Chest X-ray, PA view. Patient: 28 years old, sex F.
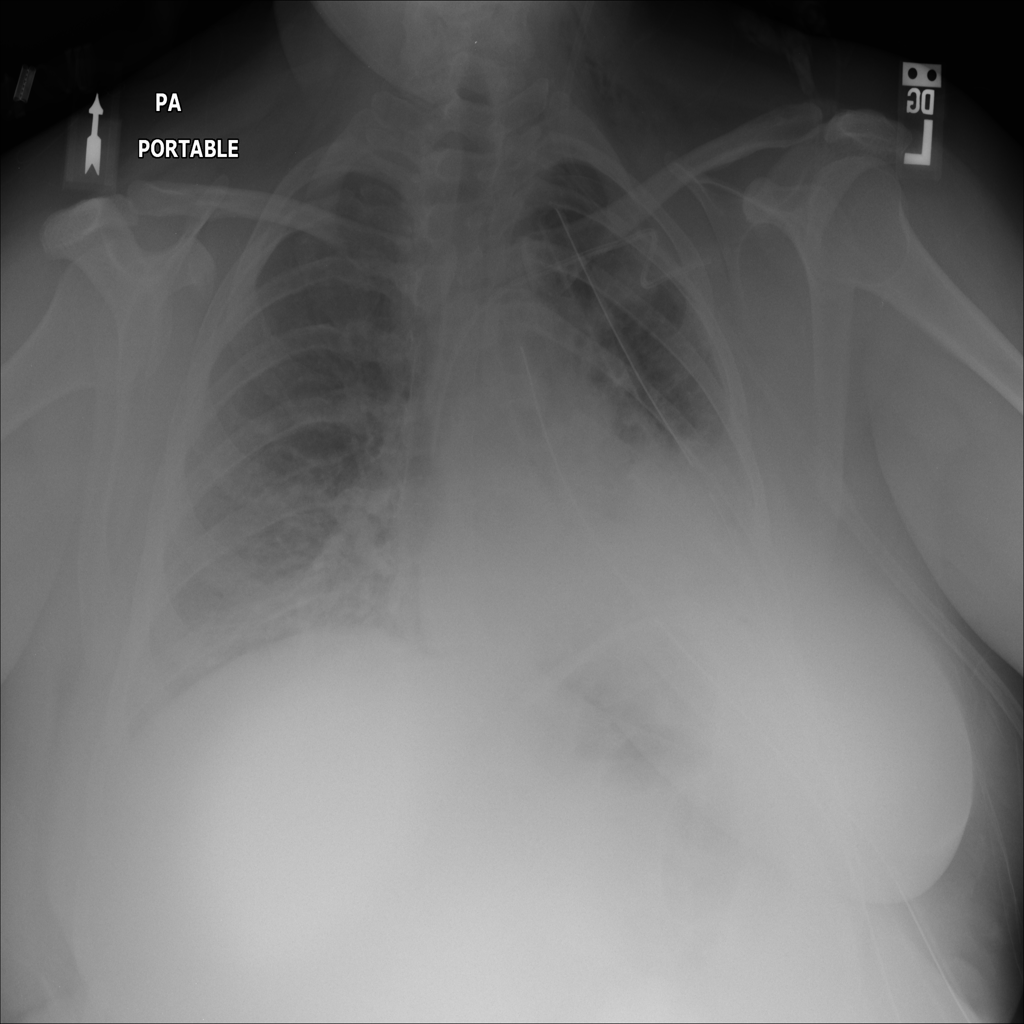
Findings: Atelectasis, Infiltration